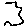
Label: hexagon